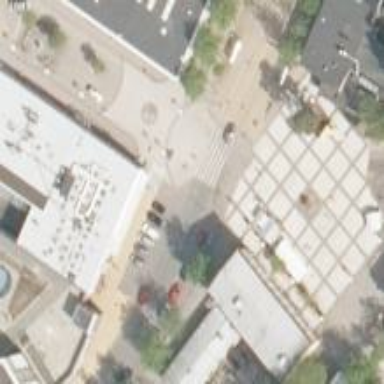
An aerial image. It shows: Marketplace.